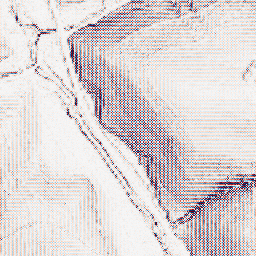
Category: wavelet
Decomposition family: wavelet_biorthogonal
Decomposition parameters: wavelet: bior1.3
level: 1
Upsampling method: bspline
Upsampling parameters: scale: 8
Upsampling scale: 8